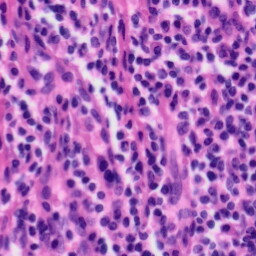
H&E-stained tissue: Tonsil